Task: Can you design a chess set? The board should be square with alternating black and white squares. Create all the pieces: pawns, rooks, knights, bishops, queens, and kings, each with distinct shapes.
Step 21:
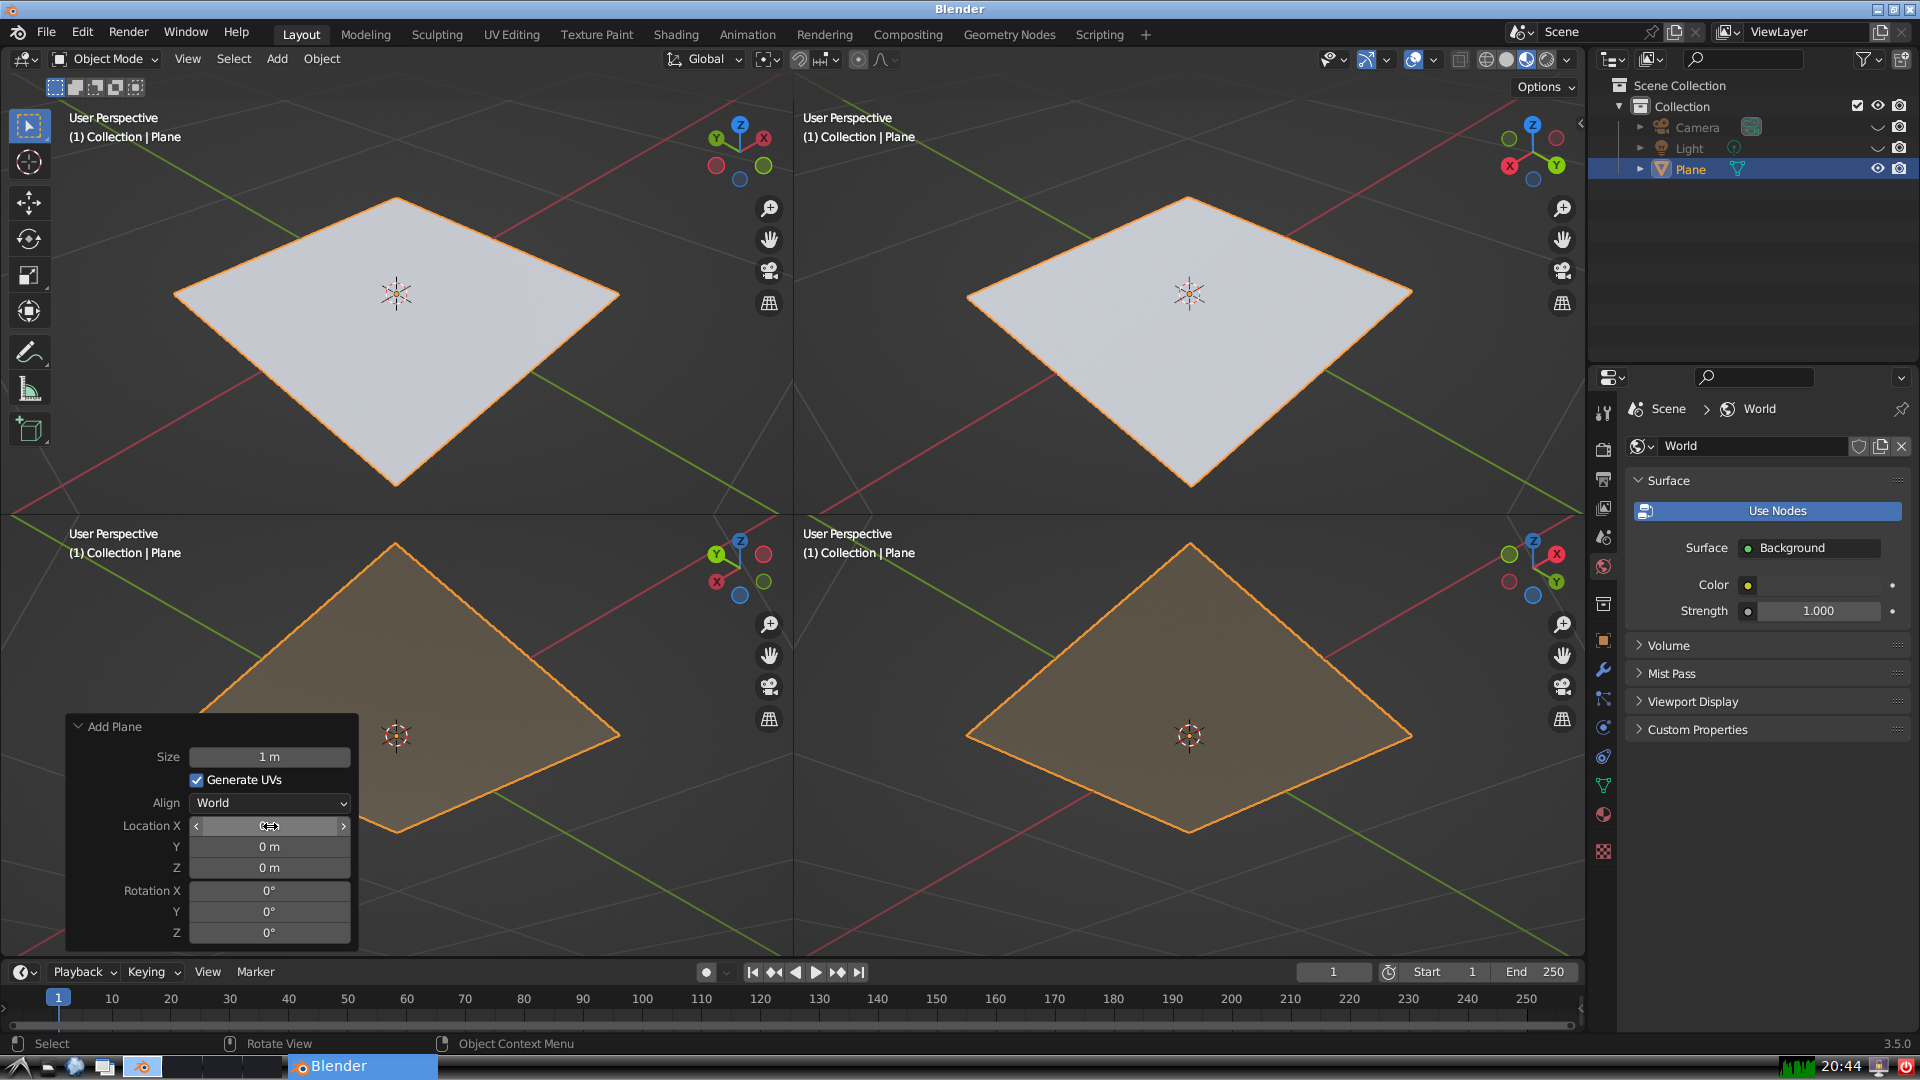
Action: click: no